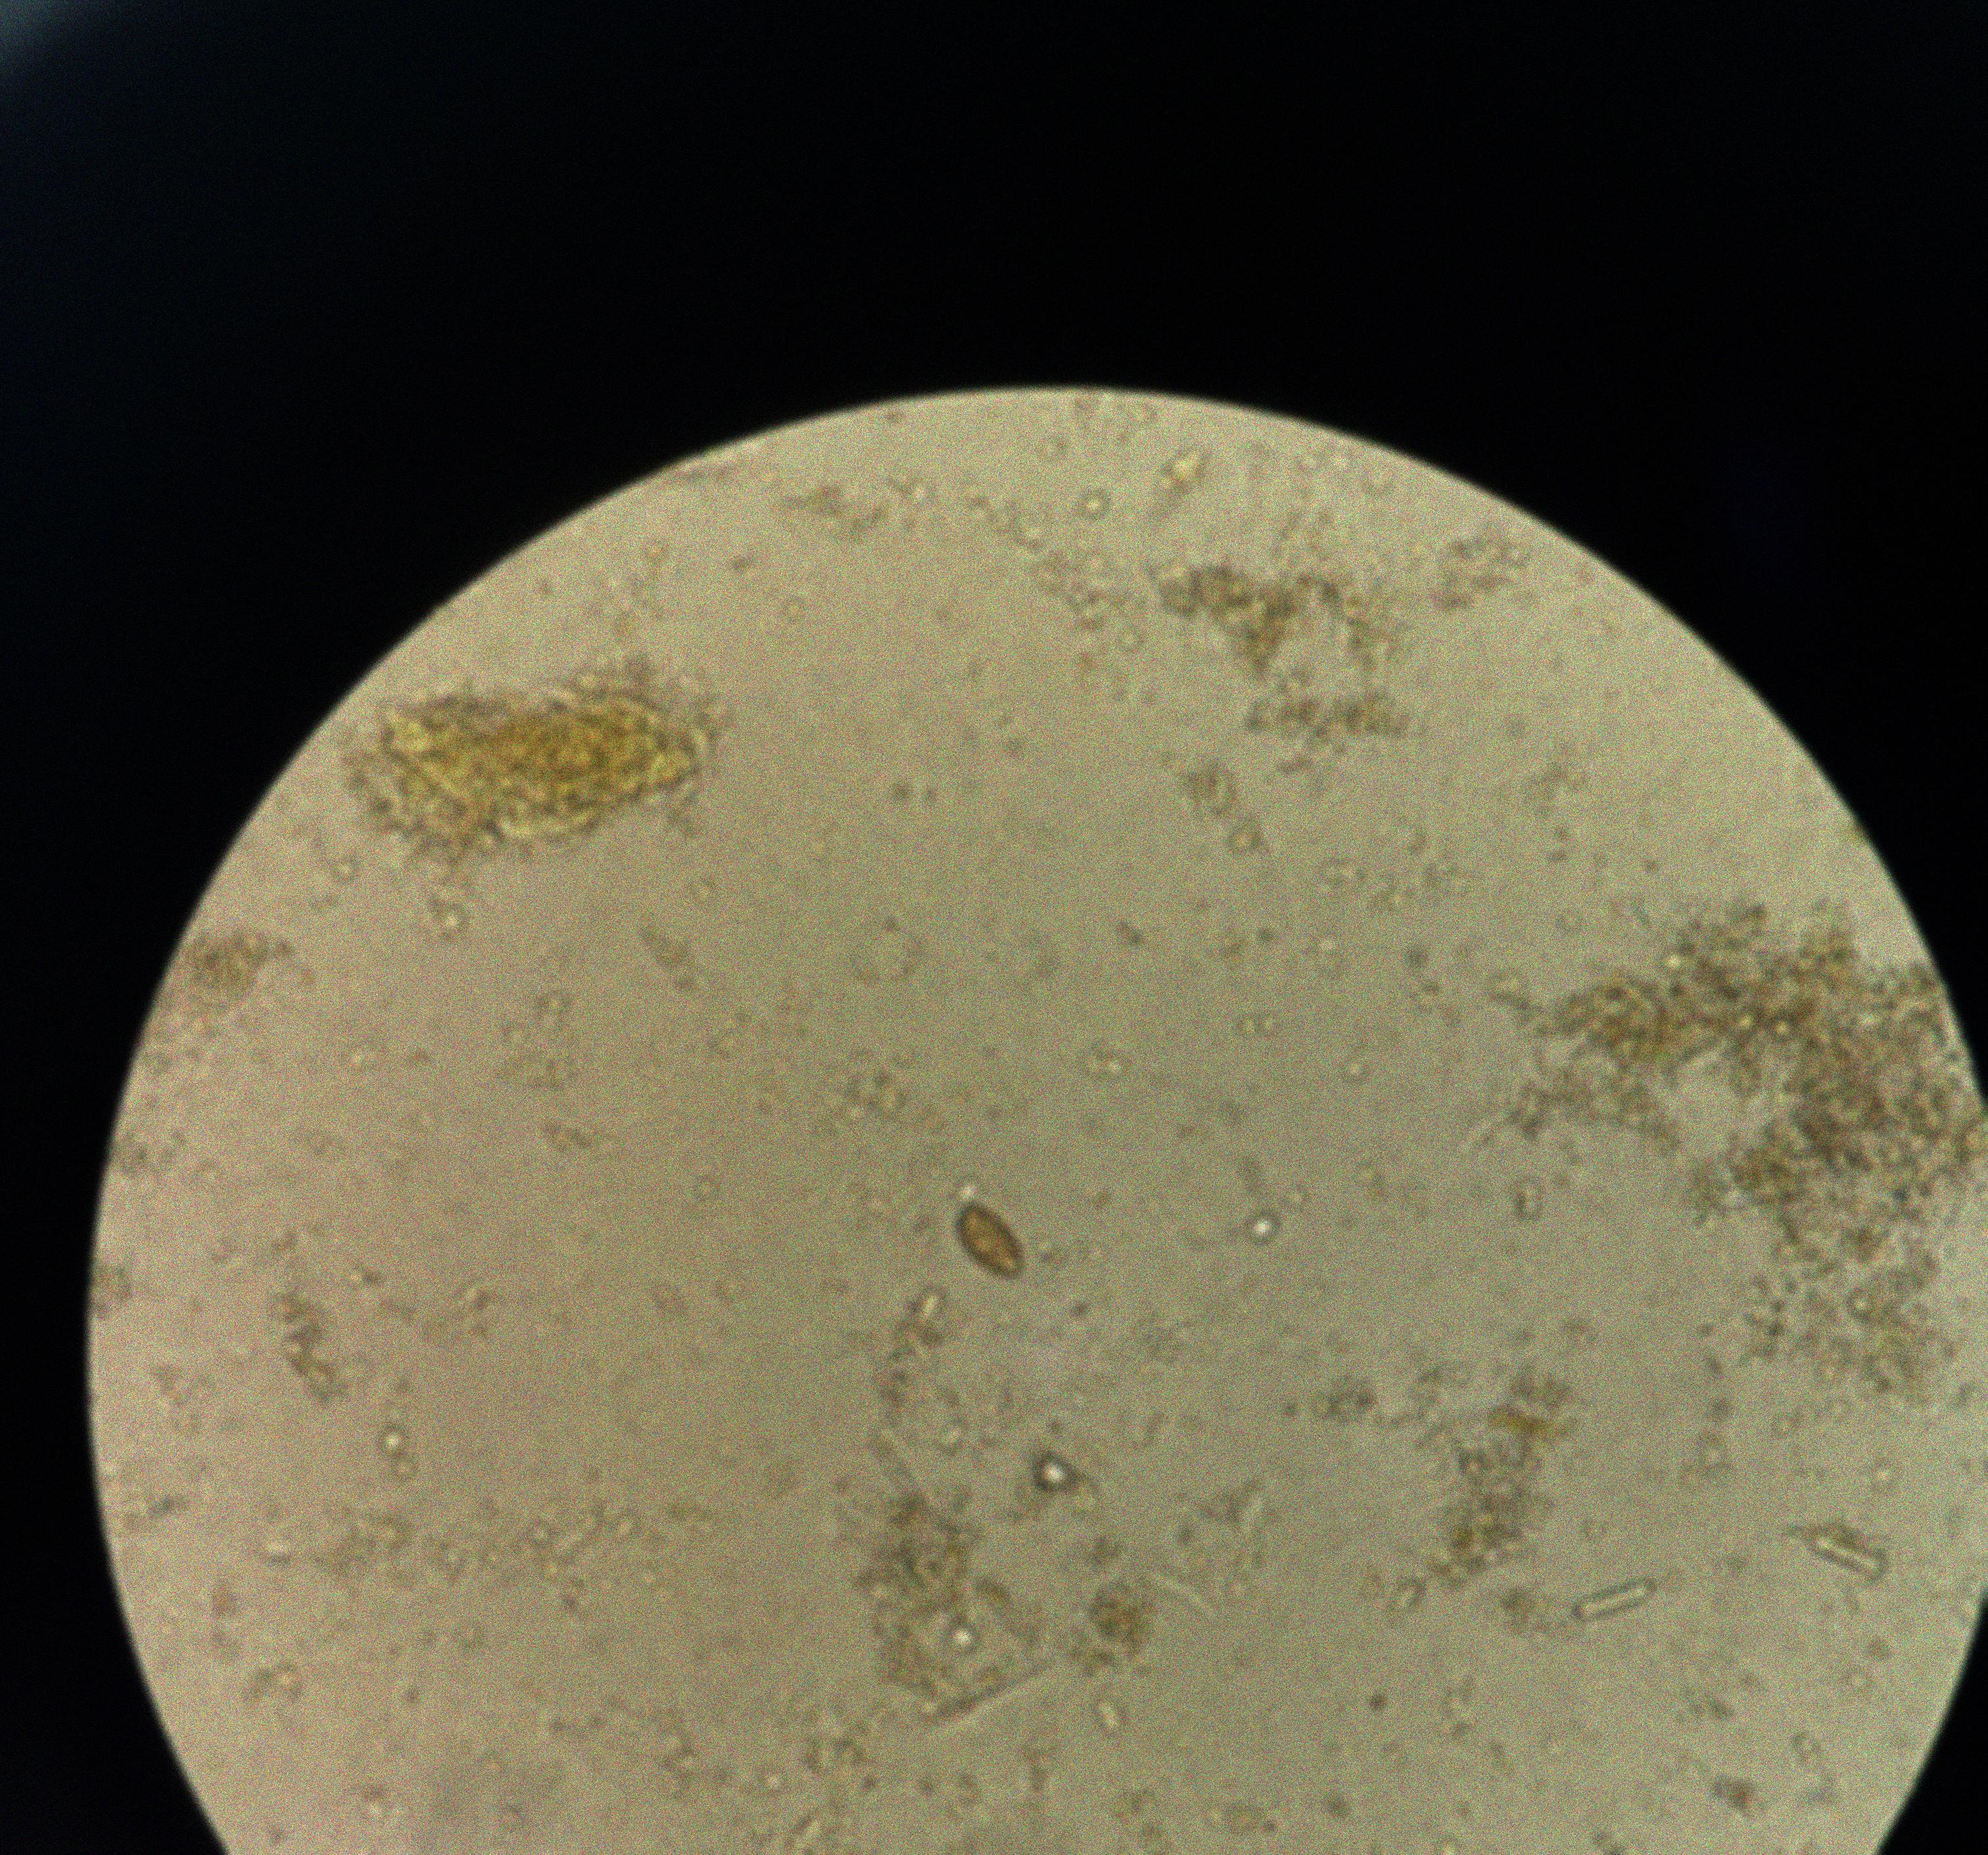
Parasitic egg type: Opisthorchis viverrine